Field crop: maize
Growth stage: 1
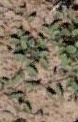
Species: convolvulus